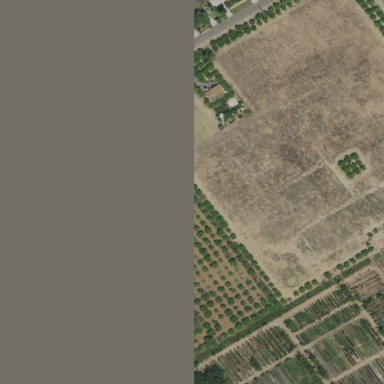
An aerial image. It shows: Orchard.